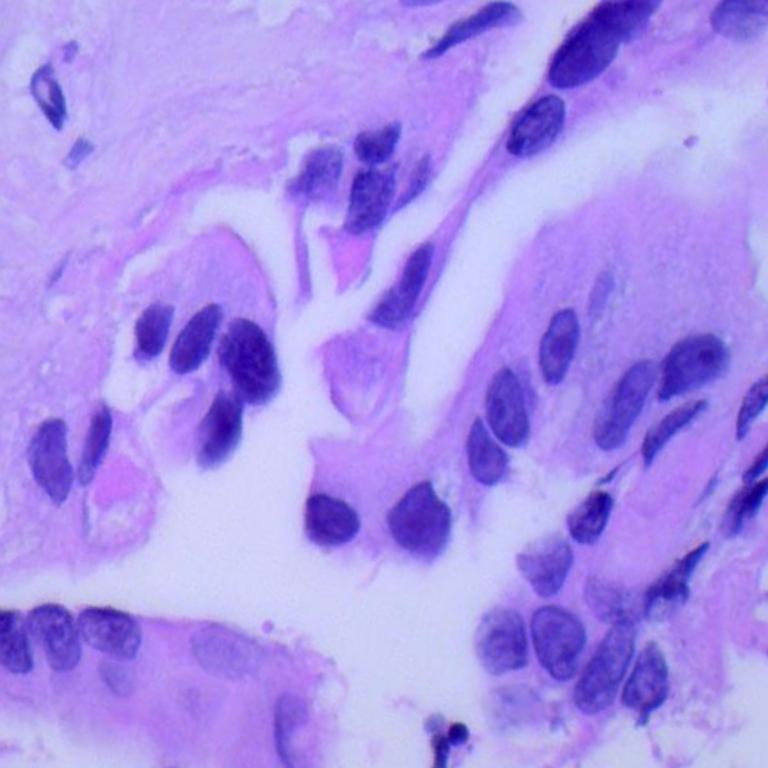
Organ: lung
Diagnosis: adenocarcinomas